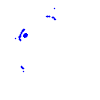
Particle: electron